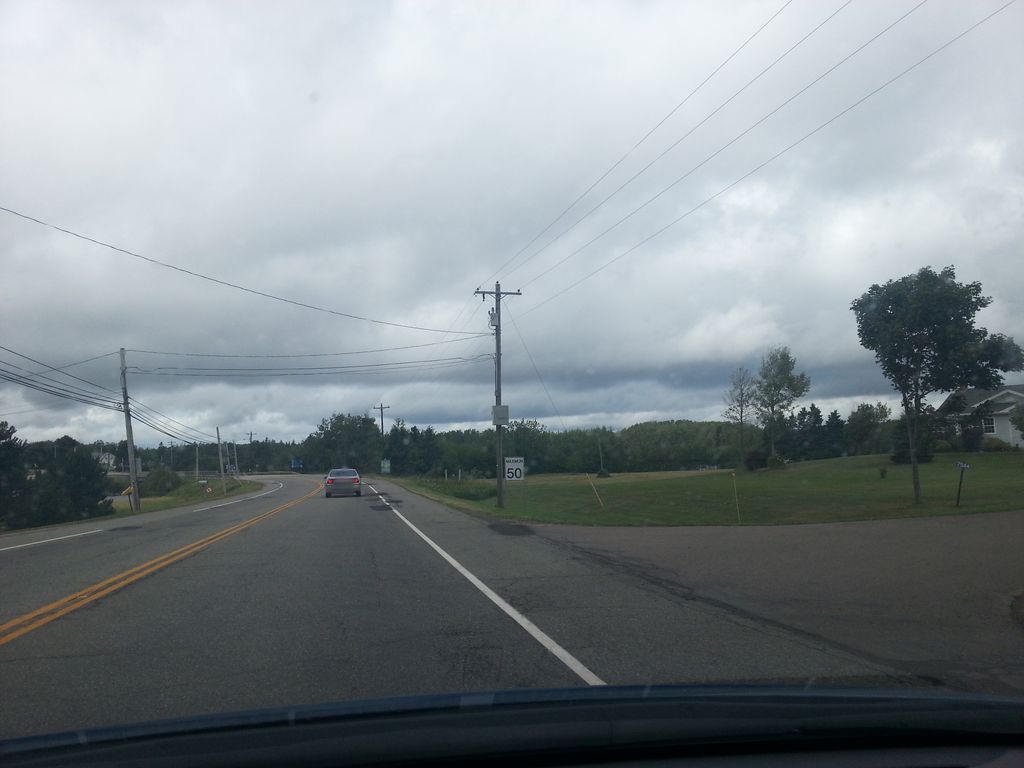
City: charlottetown